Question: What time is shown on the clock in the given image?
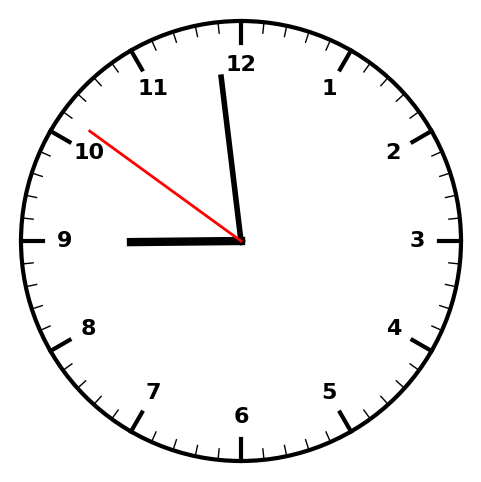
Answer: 08:58:51